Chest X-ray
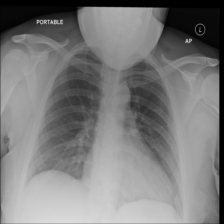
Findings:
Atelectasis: negative
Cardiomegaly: negative
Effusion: negative
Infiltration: positive
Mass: negative
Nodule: negative
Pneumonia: negative
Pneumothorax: negative
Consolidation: negative
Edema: negative
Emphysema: negative
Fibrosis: negative
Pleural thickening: negative
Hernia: negative